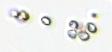
Label: Phaeocystis